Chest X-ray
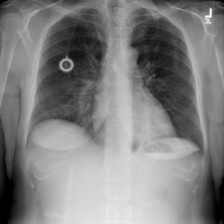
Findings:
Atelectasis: negative
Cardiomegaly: negative
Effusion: negative
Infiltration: positive
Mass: negative
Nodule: negative
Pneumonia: negative
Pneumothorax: negative
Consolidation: negative
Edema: negative
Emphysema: negative
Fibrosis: negative
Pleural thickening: negative
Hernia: negative